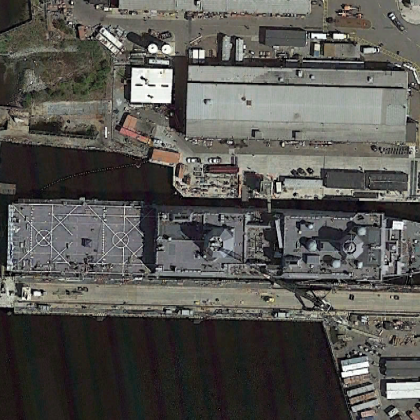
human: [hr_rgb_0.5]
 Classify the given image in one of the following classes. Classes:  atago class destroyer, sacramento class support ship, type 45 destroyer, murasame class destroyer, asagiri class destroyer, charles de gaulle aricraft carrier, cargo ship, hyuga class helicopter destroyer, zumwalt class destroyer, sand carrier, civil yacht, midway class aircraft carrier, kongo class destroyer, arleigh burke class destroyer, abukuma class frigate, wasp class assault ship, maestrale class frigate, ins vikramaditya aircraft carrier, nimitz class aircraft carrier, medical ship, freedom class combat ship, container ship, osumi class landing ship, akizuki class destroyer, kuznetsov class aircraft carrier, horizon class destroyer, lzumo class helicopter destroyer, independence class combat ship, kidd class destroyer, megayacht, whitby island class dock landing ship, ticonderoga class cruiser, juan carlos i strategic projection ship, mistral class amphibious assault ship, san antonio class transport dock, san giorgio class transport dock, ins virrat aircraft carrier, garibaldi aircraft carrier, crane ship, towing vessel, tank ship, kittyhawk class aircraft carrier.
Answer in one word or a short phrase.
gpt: San Antonio class transport dock